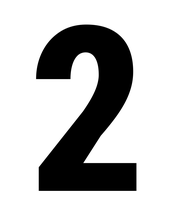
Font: Roboto_Condensed_ExtraBold